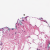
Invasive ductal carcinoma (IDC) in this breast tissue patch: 0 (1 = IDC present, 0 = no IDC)